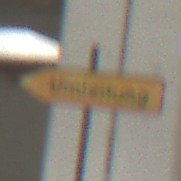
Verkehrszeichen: UmleitungswegweiserLinksweisend
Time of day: Midday
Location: Roofed (Urban)
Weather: Overcast
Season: NotSpecified
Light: Artificial